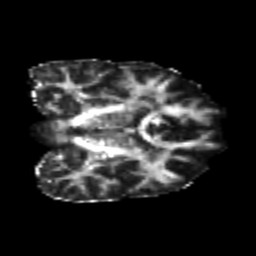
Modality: FA
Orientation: coronal
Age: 22
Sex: female
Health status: healthy
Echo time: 0.074 s